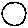
Label: circle